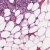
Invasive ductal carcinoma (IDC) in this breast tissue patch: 1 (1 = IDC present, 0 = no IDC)